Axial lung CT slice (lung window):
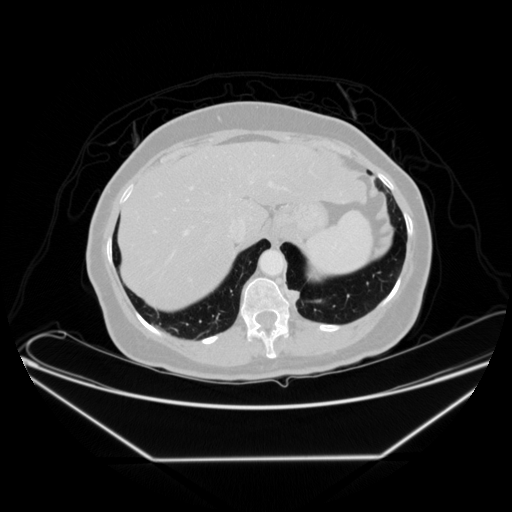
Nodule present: no